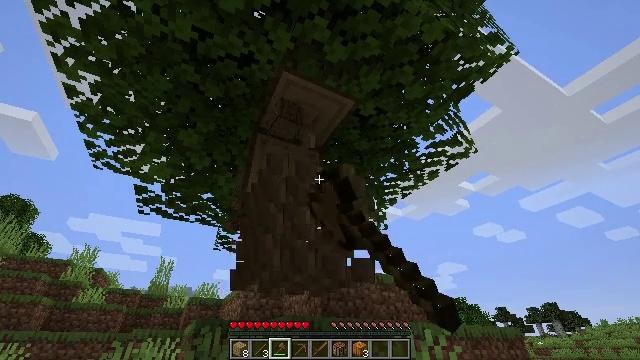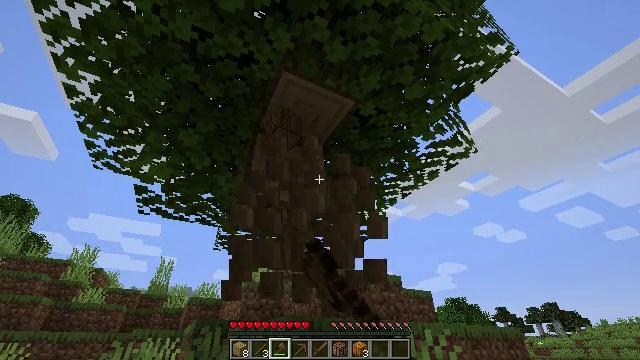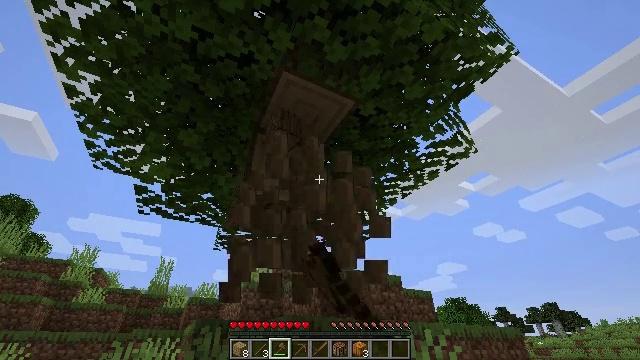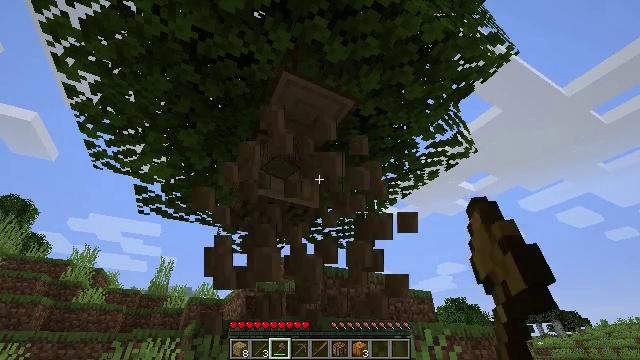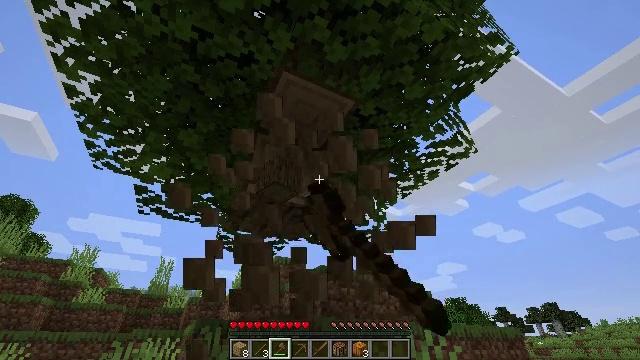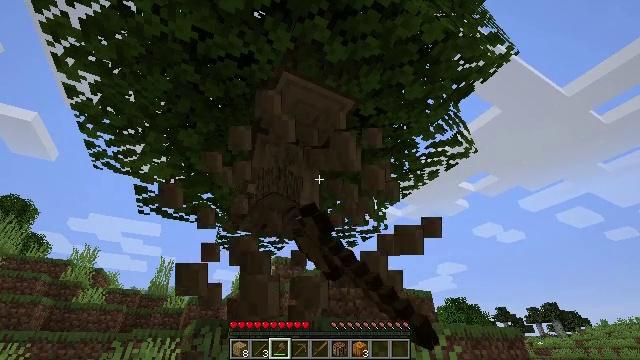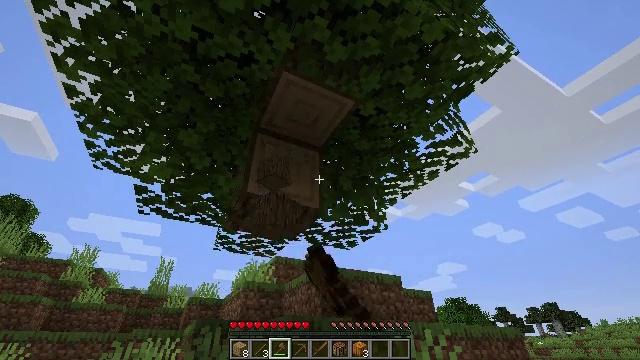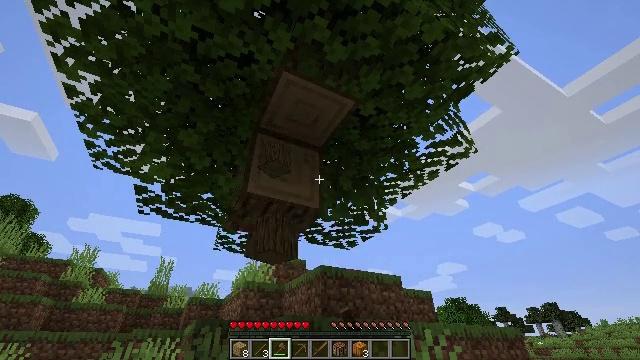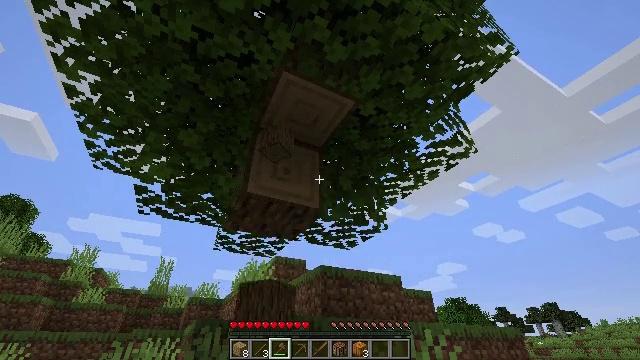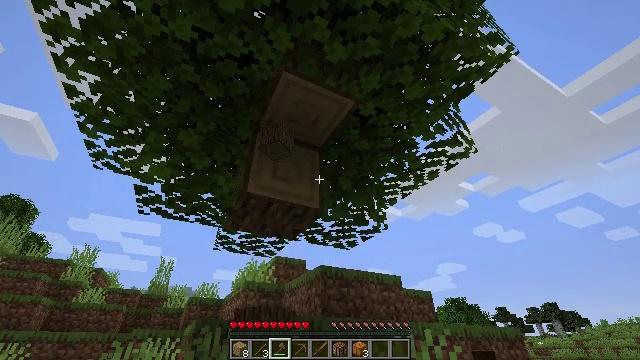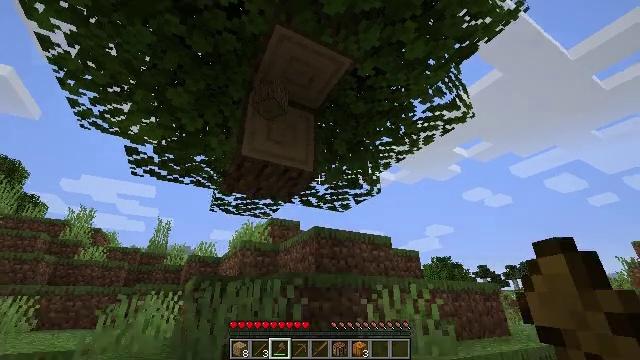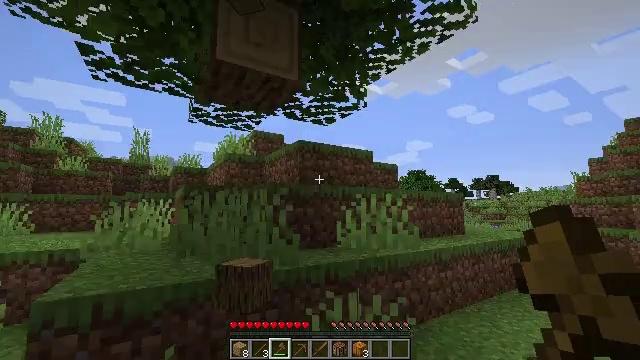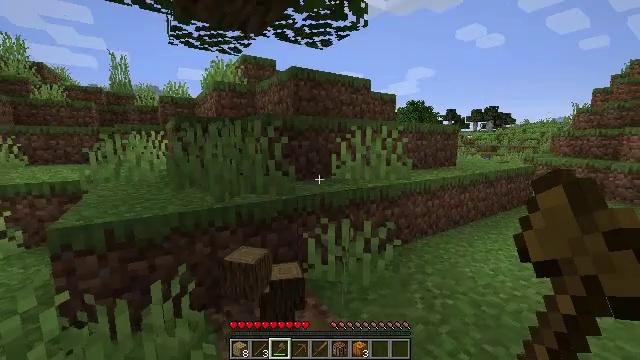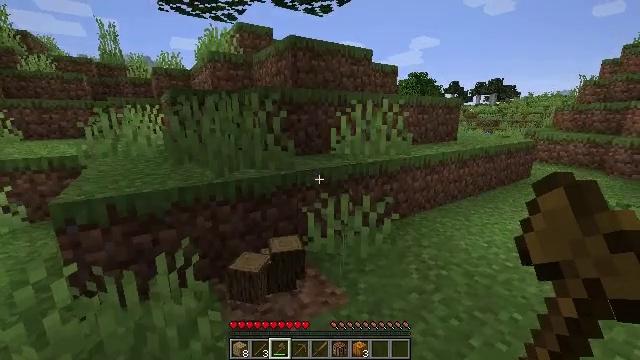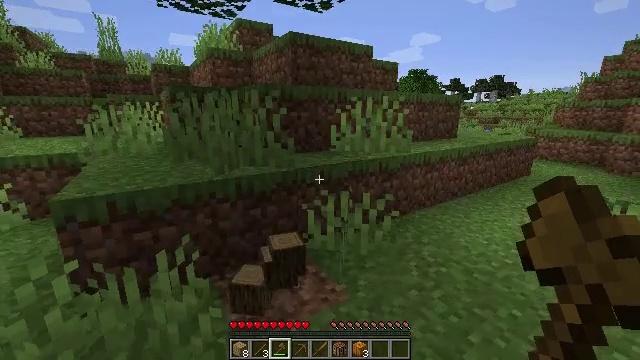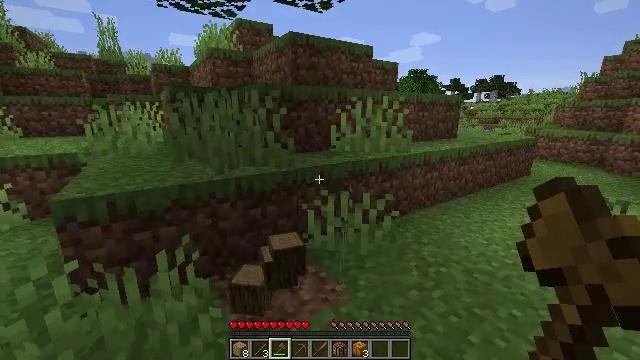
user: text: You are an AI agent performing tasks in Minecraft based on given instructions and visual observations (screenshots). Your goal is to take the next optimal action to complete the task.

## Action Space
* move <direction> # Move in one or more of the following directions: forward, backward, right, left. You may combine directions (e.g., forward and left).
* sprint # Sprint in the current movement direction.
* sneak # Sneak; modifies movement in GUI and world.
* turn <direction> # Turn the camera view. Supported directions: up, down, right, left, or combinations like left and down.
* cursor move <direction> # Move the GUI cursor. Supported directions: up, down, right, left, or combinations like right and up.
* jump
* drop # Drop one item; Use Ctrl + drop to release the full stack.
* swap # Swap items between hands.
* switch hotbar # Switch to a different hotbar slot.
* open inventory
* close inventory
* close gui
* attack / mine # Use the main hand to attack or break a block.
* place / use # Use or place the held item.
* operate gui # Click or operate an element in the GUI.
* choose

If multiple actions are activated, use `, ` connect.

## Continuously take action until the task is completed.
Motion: motion action
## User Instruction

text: Gather oak logs from trees.
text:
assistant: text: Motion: attack / mine
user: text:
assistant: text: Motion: attack / mine
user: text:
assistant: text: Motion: attack / mine
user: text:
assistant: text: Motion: no_op
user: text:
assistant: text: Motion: no_op
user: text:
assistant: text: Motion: no_op
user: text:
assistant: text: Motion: no_op
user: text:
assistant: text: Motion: no_op
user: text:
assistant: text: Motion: no_op
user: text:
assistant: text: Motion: turn right and down
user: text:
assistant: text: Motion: turn right and down
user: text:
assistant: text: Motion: turn right and down
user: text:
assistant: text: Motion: turn down
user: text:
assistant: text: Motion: no_op
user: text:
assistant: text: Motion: no_op
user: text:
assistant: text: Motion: no_op
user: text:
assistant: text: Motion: move forward
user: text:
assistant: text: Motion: move forward
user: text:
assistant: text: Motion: move forward
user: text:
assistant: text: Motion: move forward
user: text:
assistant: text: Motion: move forward
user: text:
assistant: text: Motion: move forward
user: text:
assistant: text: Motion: move forward
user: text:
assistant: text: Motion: no_op
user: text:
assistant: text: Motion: no_op
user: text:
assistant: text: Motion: no_op
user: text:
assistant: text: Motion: no_op
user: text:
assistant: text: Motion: no_op
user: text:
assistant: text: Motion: no_op
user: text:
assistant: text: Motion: move forward